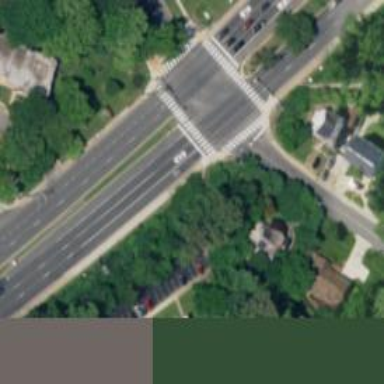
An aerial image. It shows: Marked road crossing with pedestrian island.